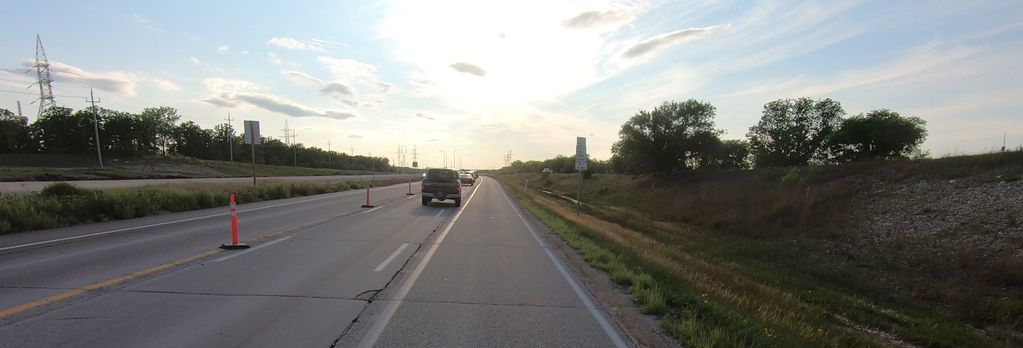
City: winnipeg